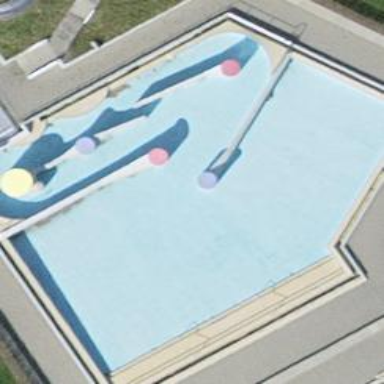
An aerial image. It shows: Swimming pool located in leisure land.